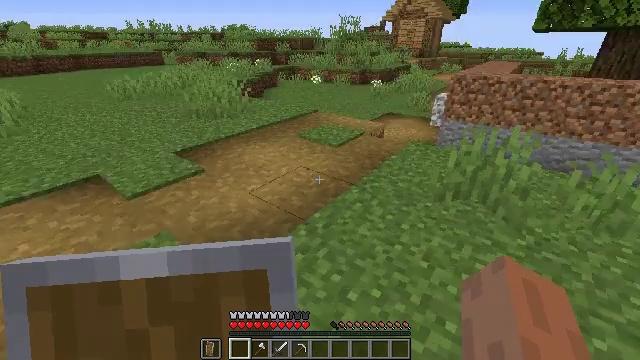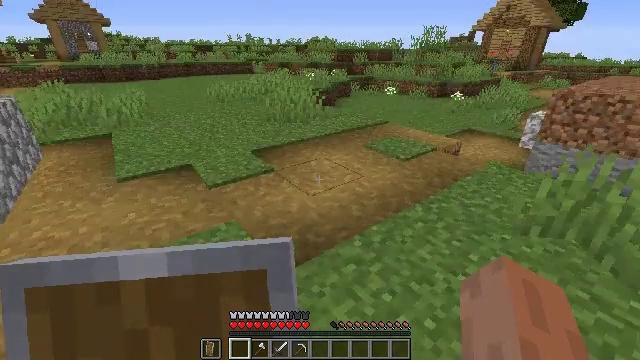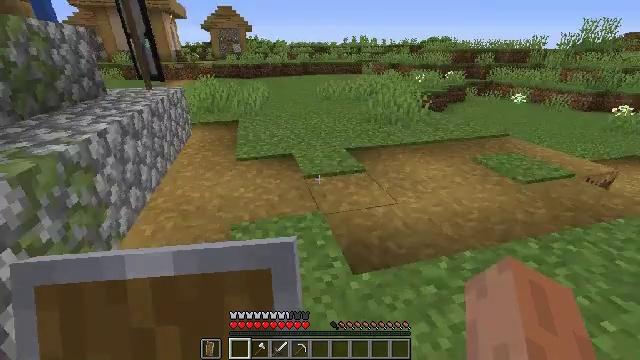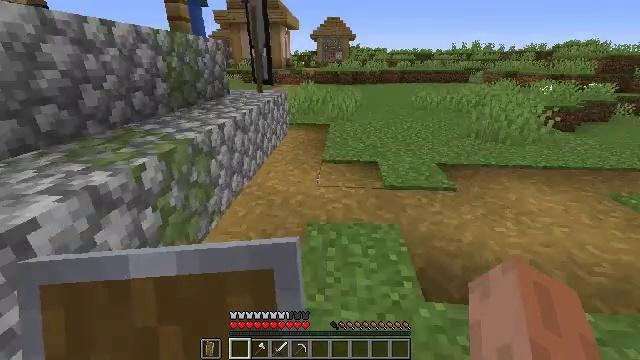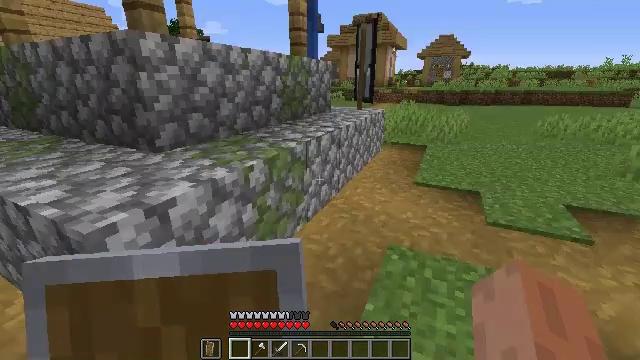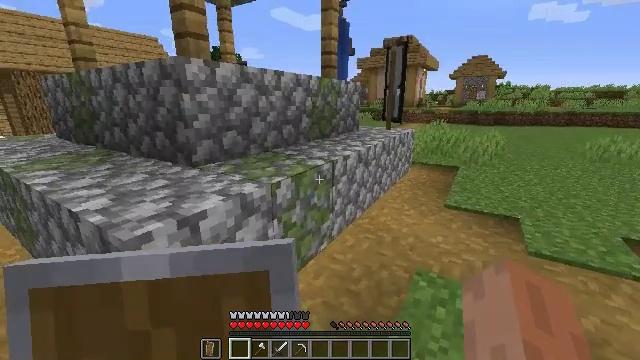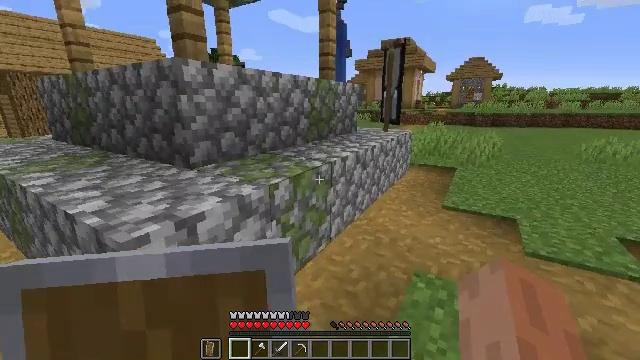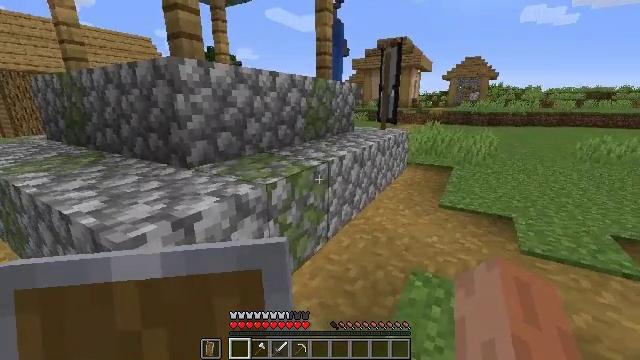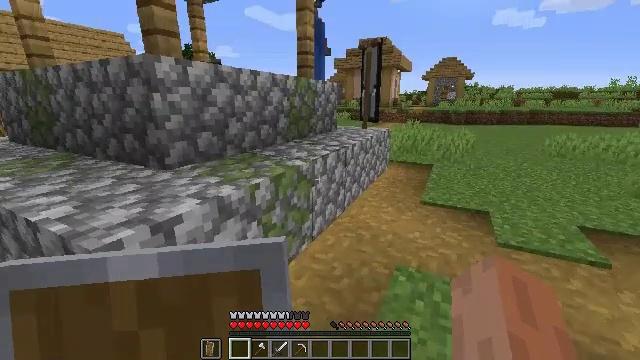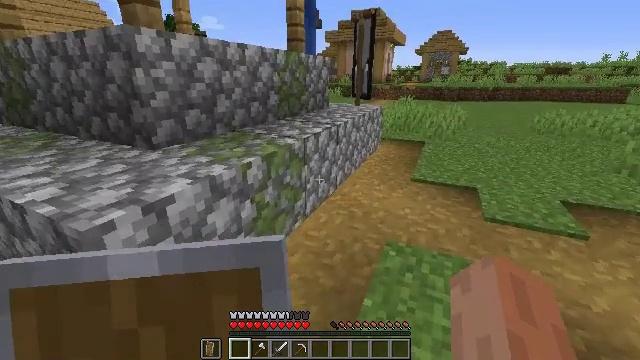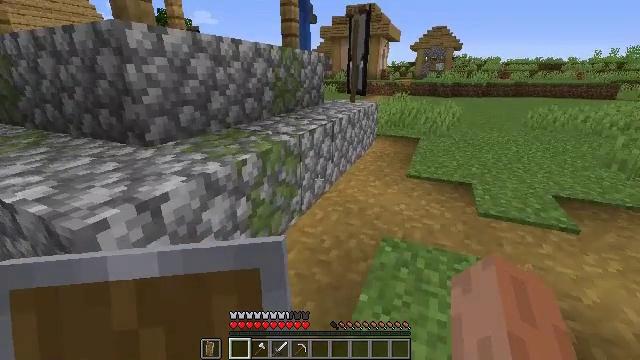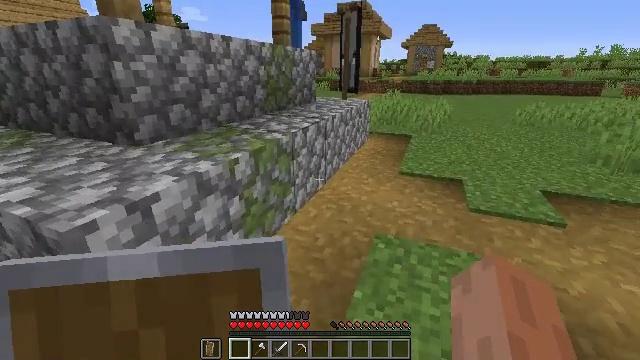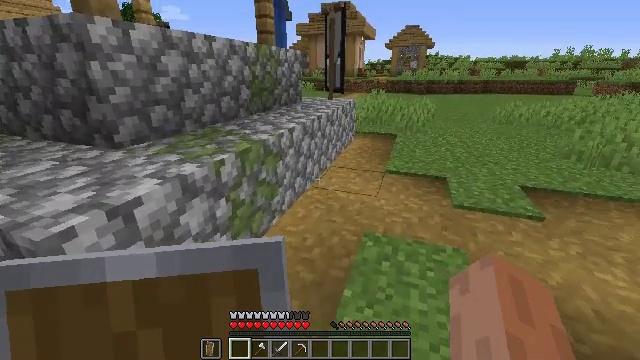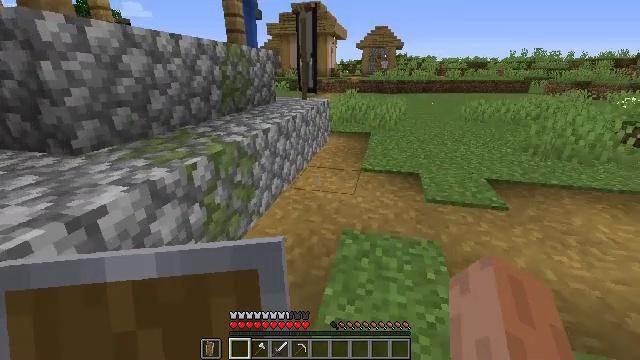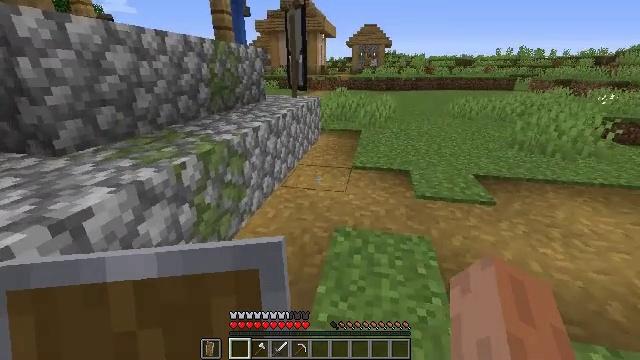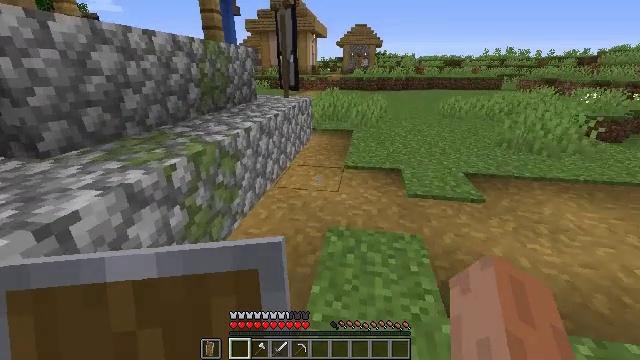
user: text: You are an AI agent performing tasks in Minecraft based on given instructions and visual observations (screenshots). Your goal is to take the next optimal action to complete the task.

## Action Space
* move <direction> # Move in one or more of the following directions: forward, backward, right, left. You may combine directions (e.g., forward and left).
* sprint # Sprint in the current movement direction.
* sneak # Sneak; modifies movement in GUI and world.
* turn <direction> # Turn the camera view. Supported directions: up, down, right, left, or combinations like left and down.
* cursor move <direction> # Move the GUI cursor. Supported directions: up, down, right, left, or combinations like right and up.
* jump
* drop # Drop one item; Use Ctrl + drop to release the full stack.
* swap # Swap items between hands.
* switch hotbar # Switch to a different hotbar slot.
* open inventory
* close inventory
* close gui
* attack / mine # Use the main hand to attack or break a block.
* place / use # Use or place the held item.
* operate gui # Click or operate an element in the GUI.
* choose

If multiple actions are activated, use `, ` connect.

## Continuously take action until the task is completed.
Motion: motion action
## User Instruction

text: craft item air
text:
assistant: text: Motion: turn left and up
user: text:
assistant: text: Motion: turn left
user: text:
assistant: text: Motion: turn left and up
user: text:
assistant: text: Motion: turn left and up
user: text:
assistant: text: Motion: turn left and up
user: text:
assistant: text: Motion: no_op
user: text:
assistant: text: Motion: no_op
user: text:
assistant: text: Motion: turn right
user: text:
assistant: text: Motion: turn right and down
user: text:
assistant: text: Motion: turn right
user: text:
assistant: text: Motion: turn right
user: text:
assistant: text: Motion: turn right
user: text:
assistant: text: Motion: turn right
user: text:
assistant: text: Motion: turn right
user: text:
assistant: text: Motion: turn right
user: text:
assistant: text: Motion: turn right
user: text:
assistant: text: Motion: turn right and down
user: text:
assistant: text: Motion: no_op
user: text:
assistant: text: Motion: no_op
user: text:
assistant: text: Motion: no_op
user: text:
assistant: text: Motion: no_op
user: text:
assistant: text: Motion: no_op
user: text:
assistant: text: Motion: no_op
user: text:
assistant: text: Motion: turn right and down
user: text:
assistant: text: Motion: no_op
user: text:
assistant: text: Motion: no_op
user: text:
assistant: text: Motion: no_op
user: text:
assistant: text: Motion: turn right
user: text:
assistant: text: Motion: no_op
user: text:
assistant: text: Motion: move forward